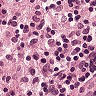
Metastatic tissue present: no